Aerial crown-view tile of a tropical tree (Barro Colorado Island, Panama), acquired 20250818:
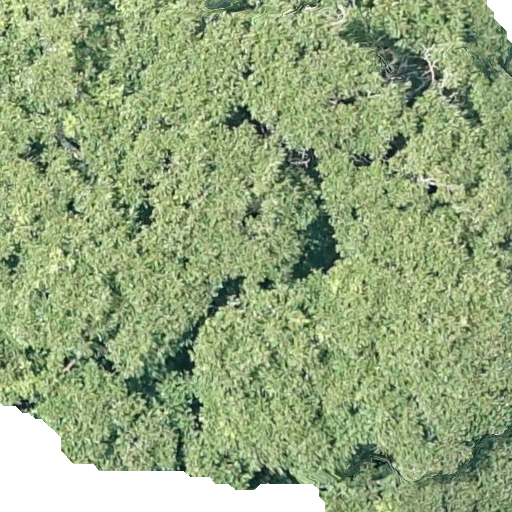
Species: Dipteryx oleifera
GBIF accepted scientific name: Dipteryx oleifera
Crown area: 581.124 m²